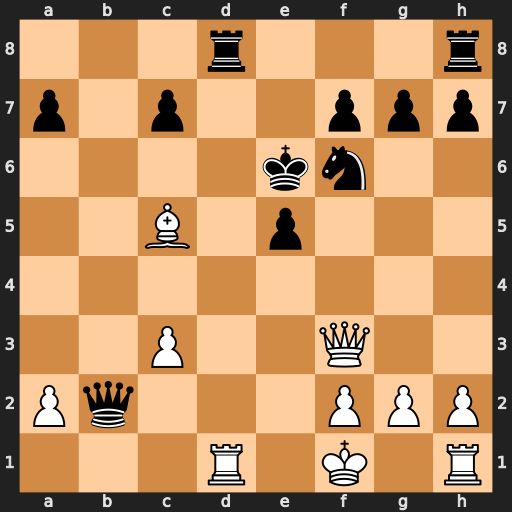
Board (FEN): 3r3r/p1p2ppp/4kn2/2B1p3/8/2P2Q2/Pq3PPP/3R1K1R
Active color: w
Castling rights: -
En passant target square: -
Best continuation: Qh3+ Ng4 Qxg4+ f5 Qc4+